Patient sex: M
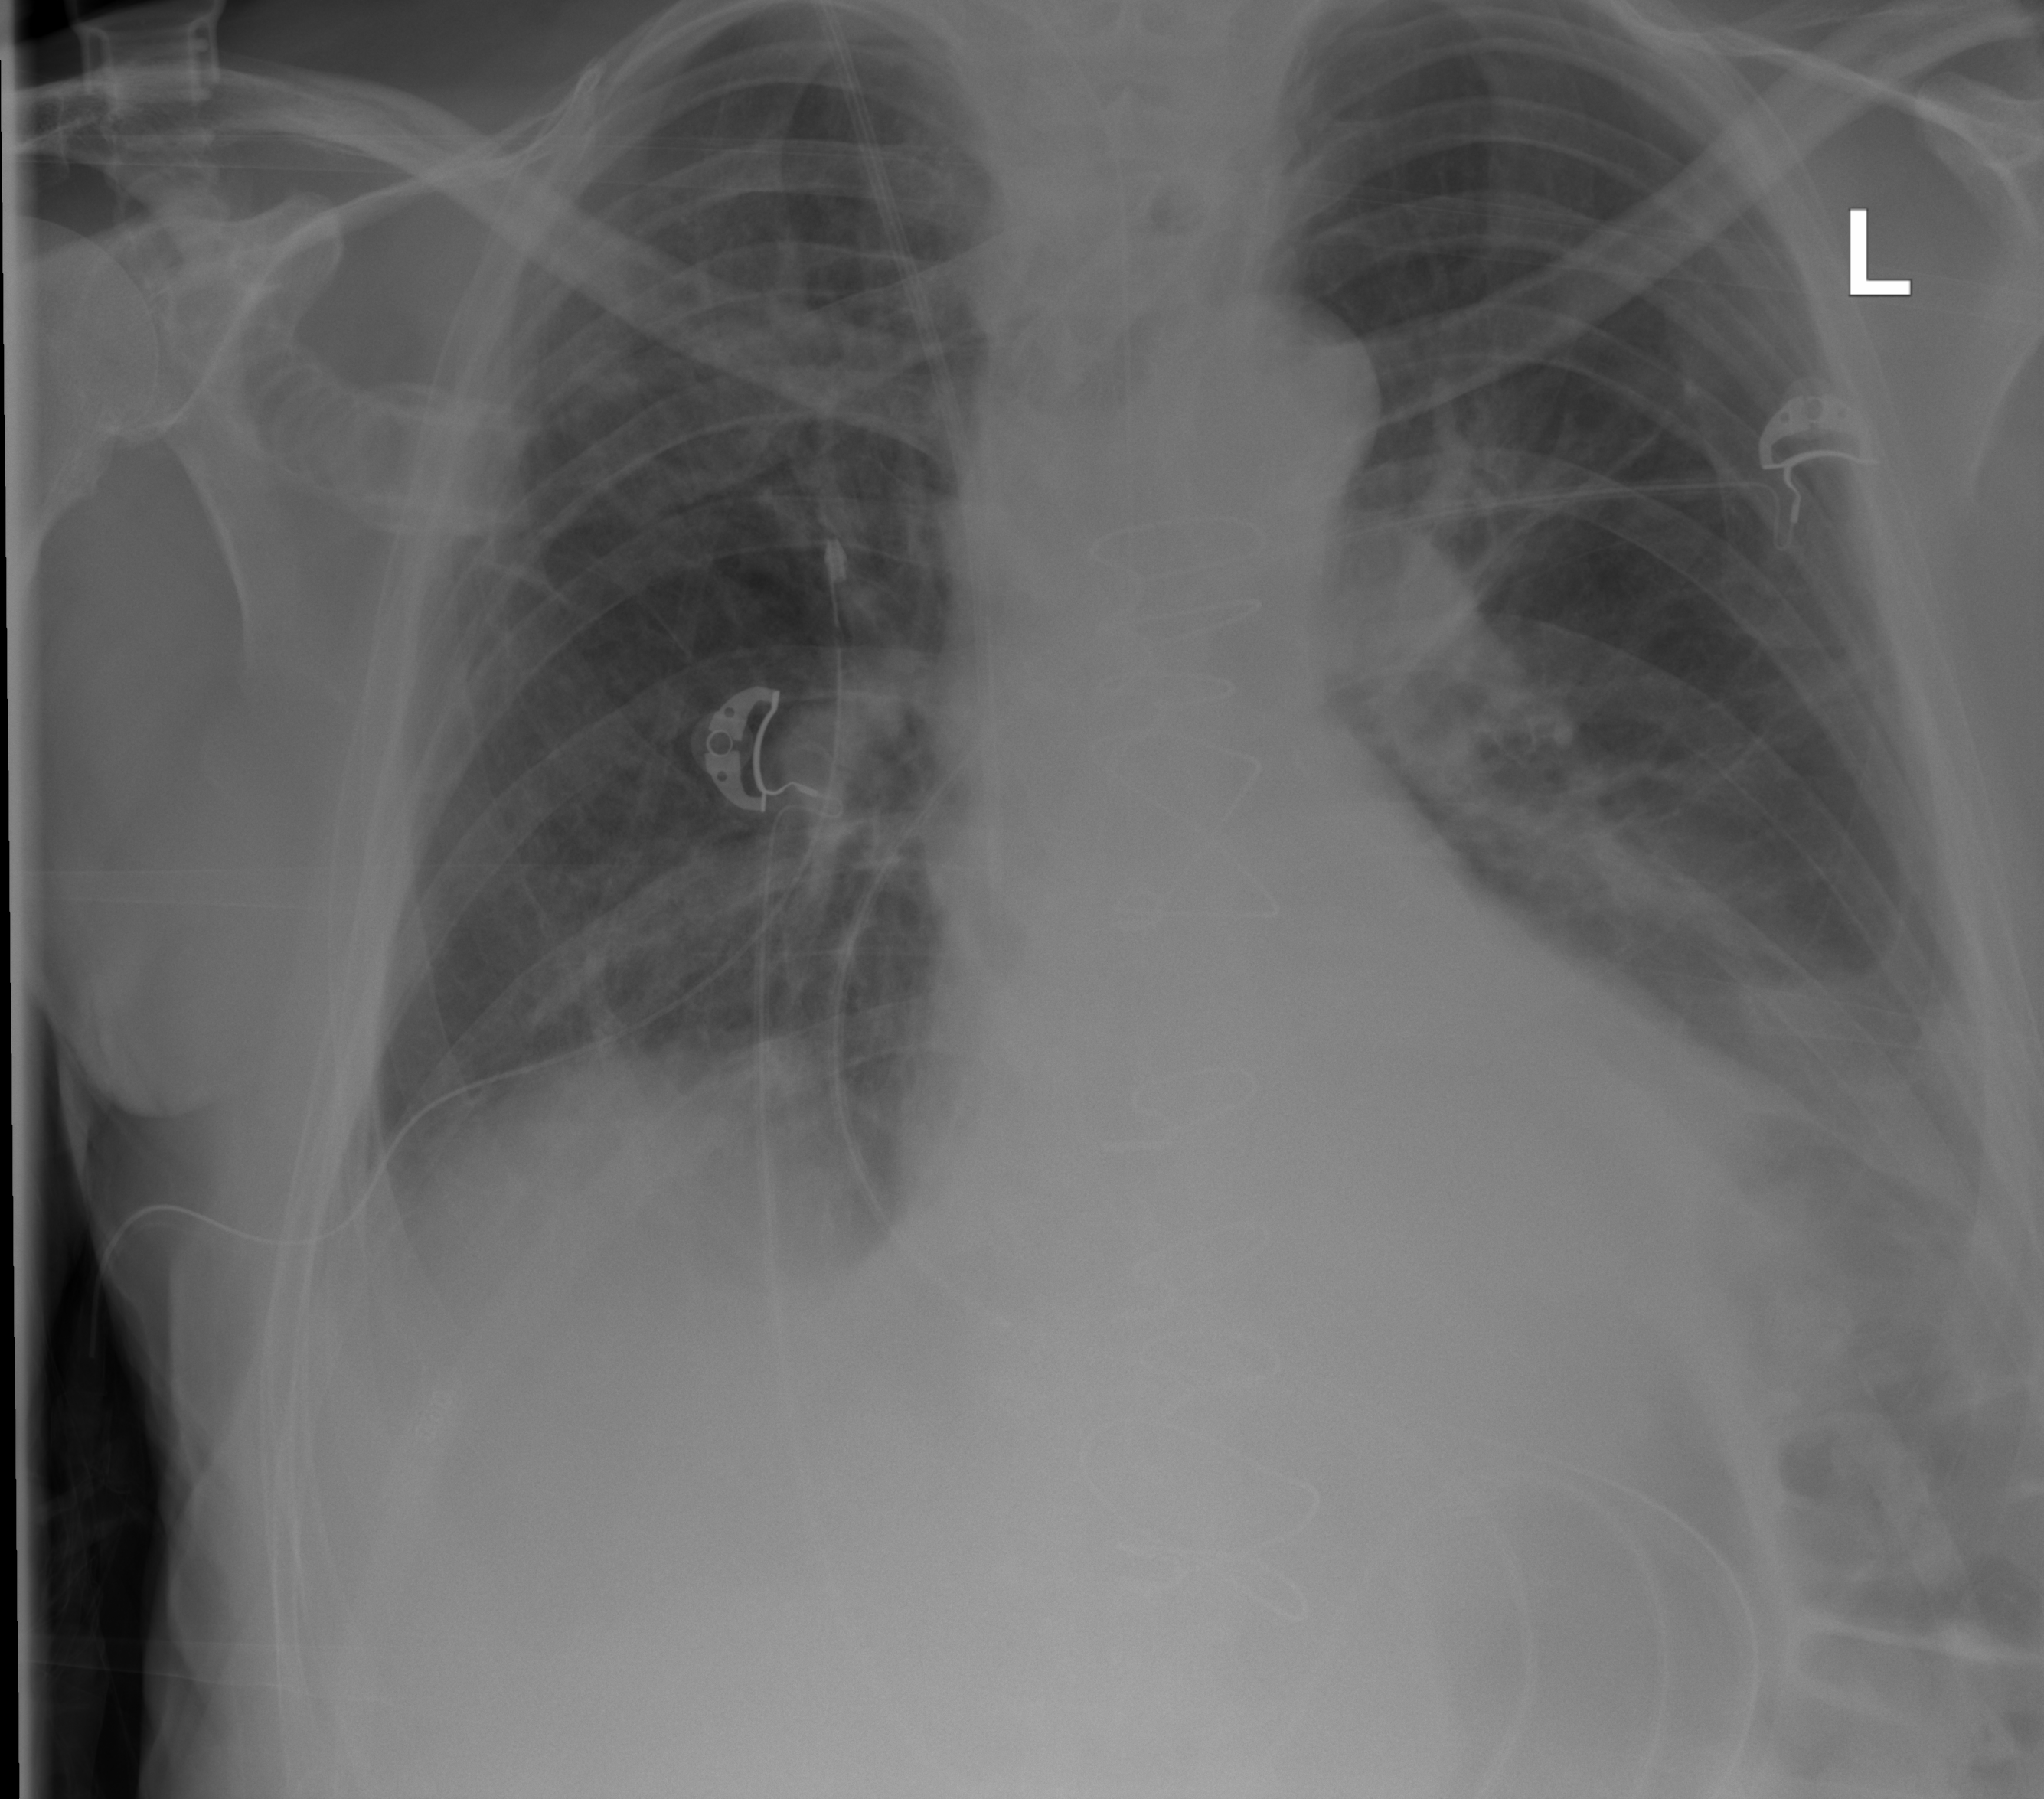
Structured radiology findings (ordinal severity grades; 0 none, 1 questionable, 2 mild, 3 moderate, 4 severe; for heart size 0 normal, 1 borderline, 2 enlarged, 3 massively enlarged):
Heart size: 2
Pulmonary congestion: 2
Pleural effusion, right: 2
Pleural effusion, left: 2
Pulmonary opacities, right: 0
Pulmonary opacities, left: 0
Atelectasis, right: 2
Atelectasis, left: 2